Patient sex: M
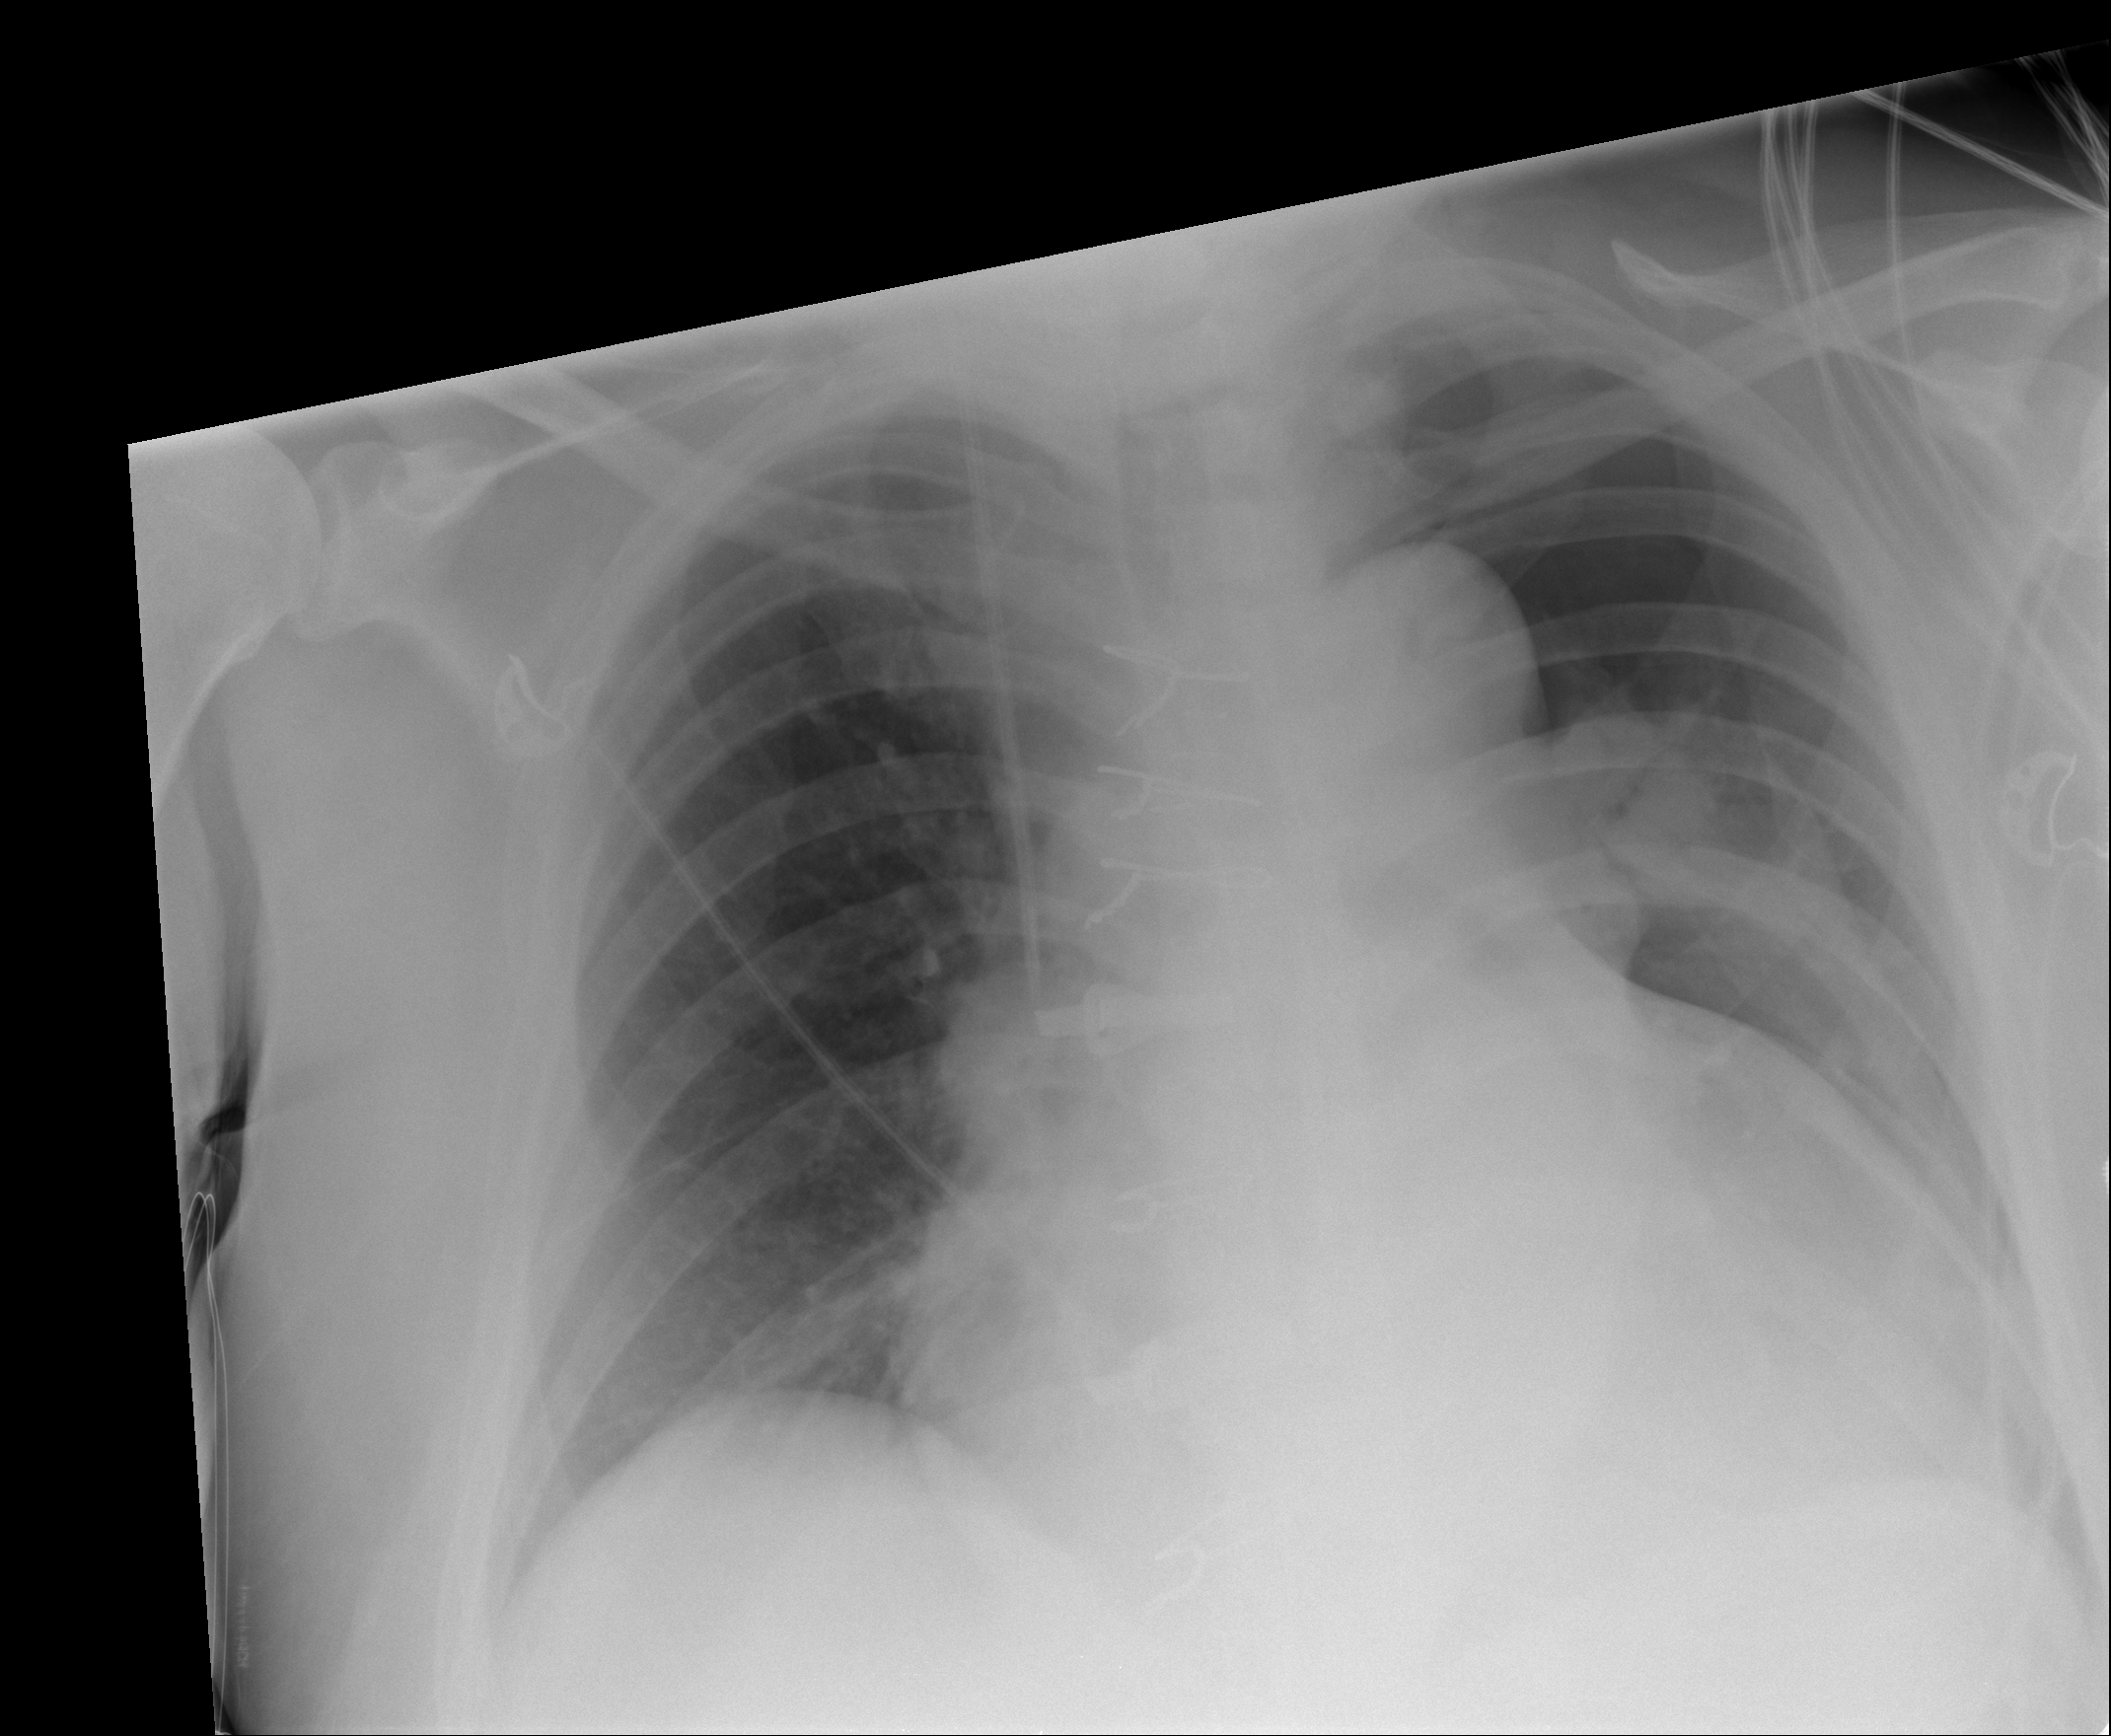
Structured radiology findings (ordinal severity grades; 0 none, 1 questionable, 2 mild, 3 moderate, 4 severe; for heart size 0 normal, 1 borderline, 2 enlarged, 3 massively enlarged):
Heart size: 2
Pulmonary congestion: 0
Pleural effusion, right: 0
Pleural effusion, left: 2
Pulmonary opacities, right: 0
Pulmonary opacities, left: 0
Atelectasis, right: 0
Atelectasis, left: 2